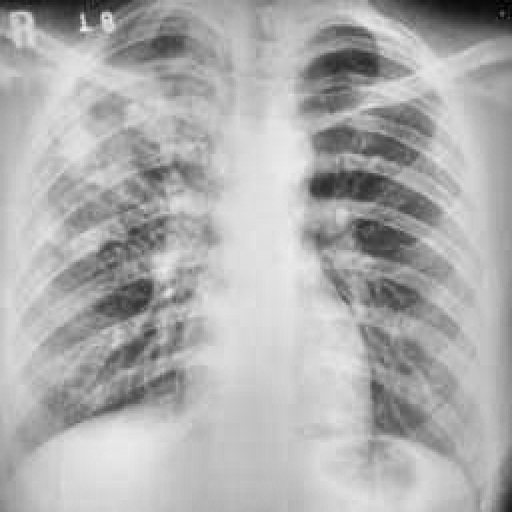
Finding: TUBERCULOSIS